Interaction volume radius: 5 \u00c5
Interaction volume height: 15 \u00c5
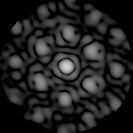
Disorder parameter: 0.508